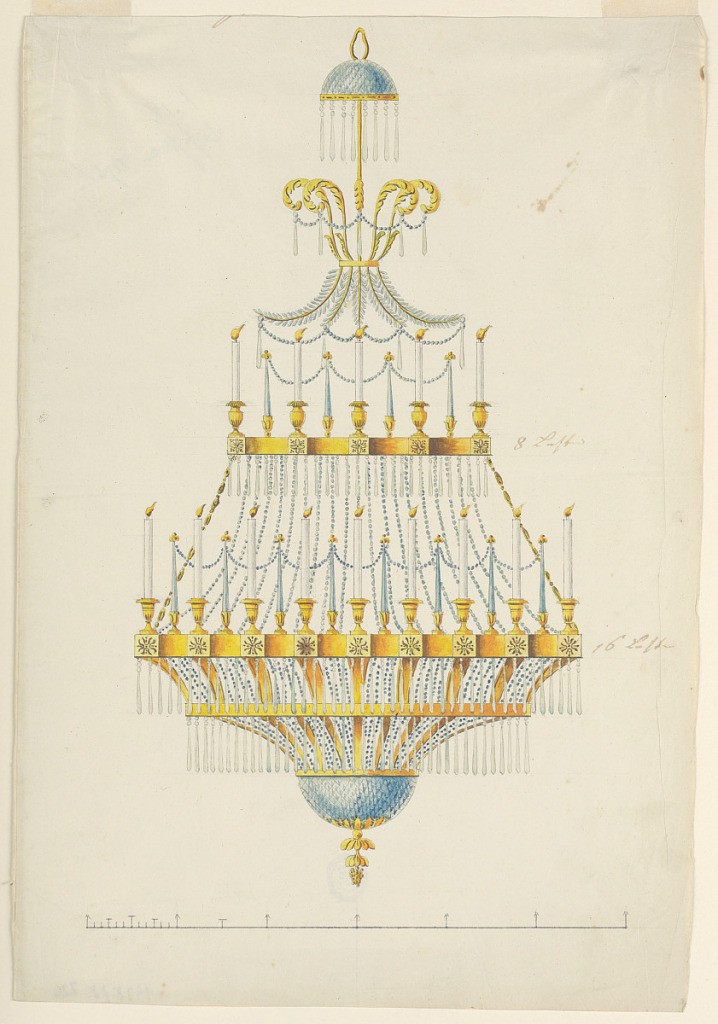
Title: Design for a Chandelier
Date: ca. 1830
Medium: Pen and black ink, brush and yellow-brown, green, blue watercolor, graphite on paper
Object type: Drawing
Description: Vertical rectangle. Design for a chandelier. The burning candles are disposed alternately with glass candles upon two rings. There are eight of each kind above, sixteen below. On top and below are diamond glass bands. Tops and other glass ornaments. The scale is below.